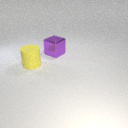
large purple metal cube behind large yellow rubber cylinder